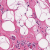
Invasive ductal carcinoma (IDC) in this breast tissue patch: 0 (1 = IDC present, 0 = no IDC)